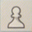
Piece: wP